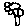
Label: flower